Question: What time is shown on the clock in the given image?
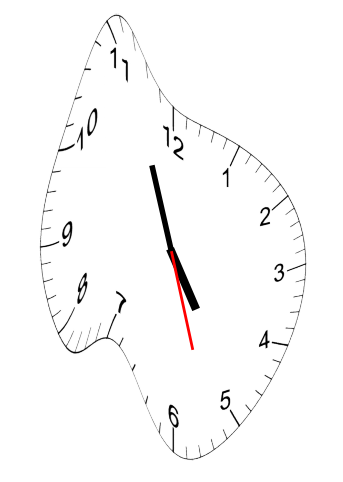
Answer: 04:56:27